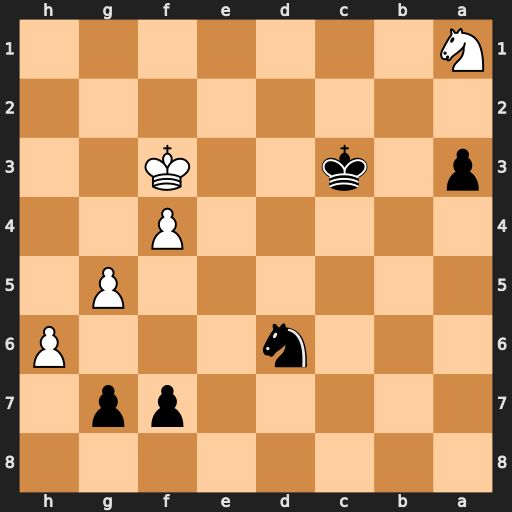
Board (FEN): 8/5pp1/3n3P/6P1/5P2/p1k2K2/8/N7
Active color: b
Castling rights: -
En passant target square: -
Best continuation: gxh6 gxh6 f5 h7 Nf7 Ke2 Kb2 Kd1 Kxa1